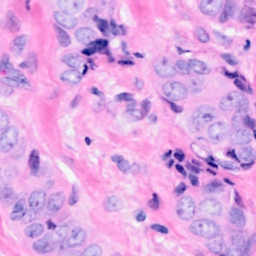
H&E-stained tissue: Breast